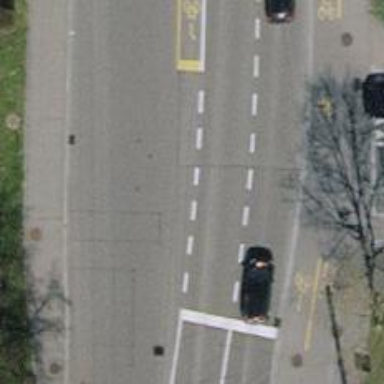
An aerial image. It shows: Primary highway with separate asphalt sidewalk. The presence of trolley wire indicates trolley system in the area.